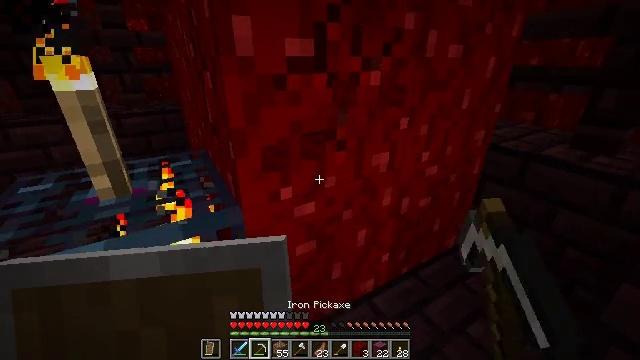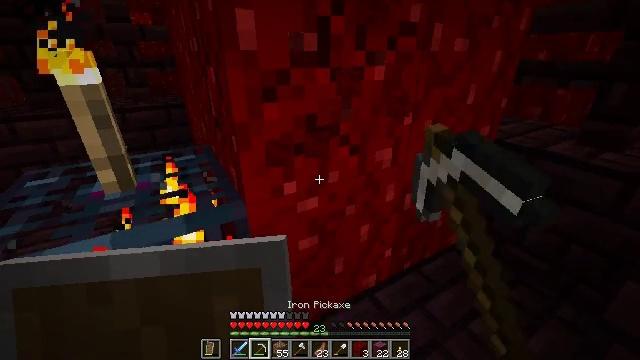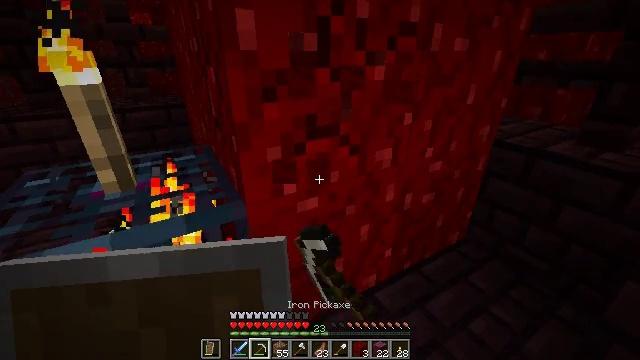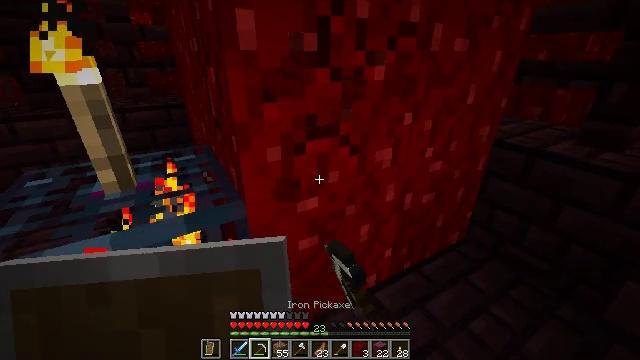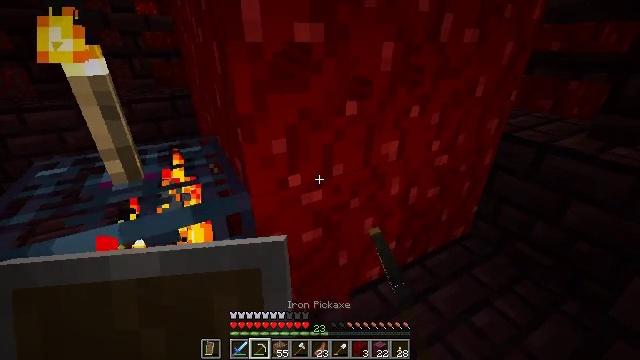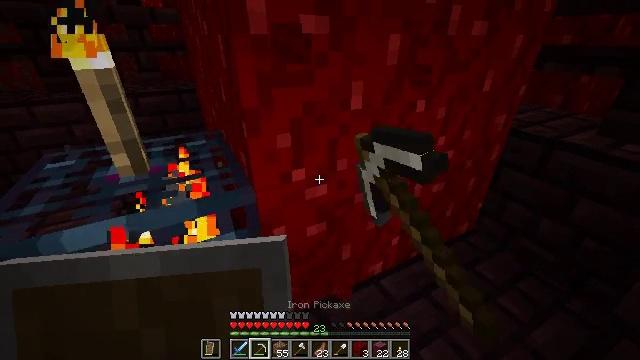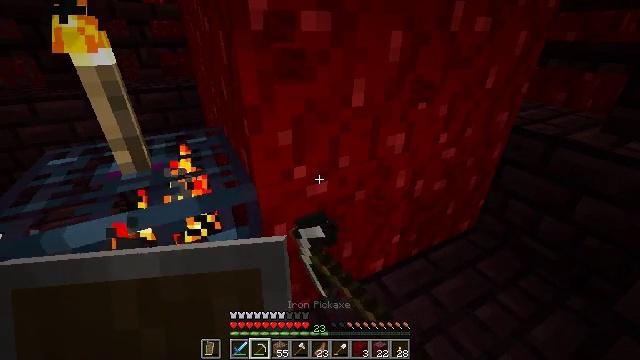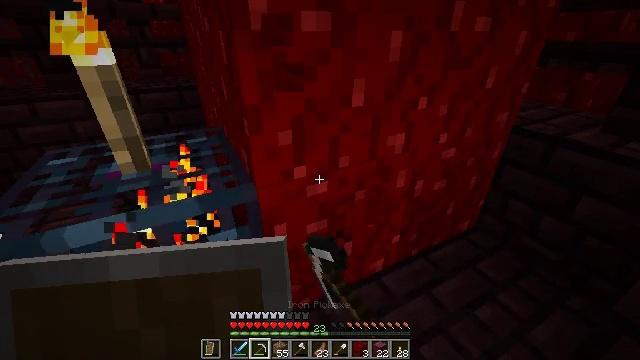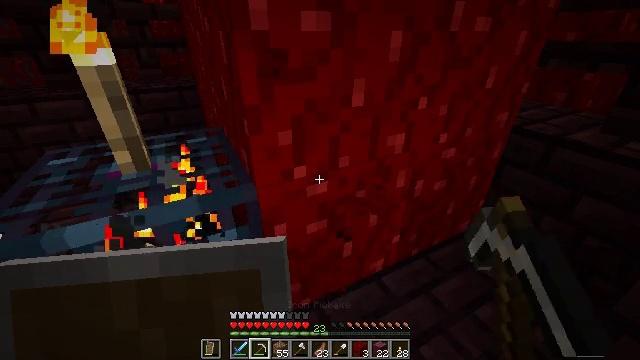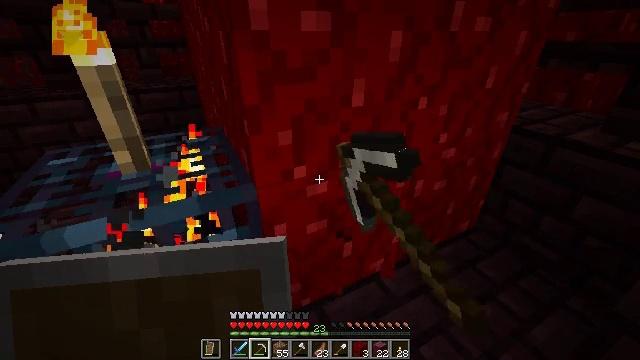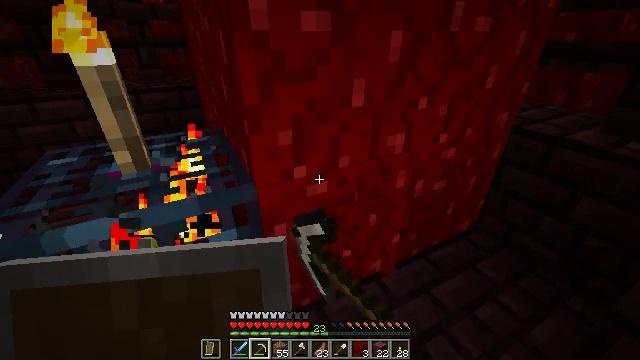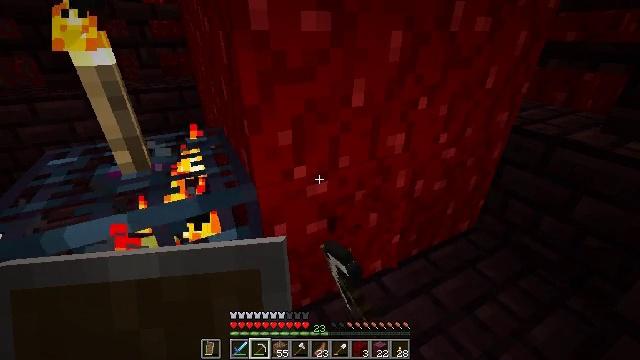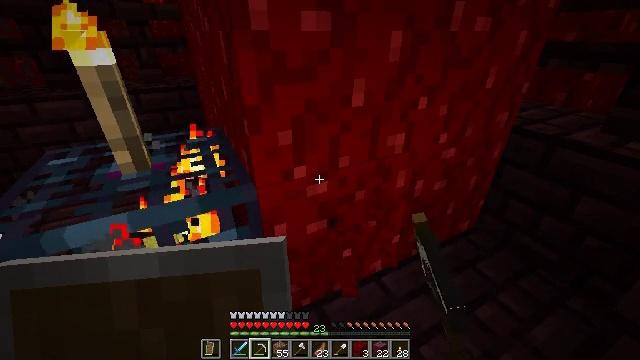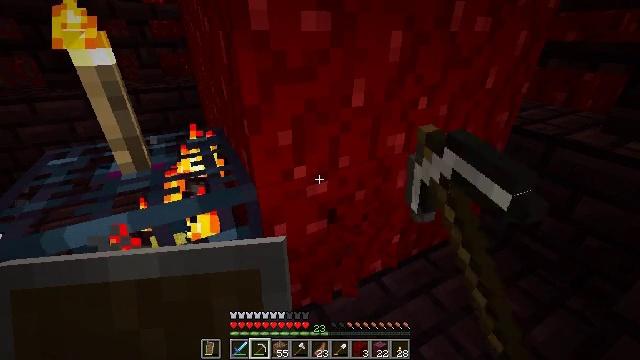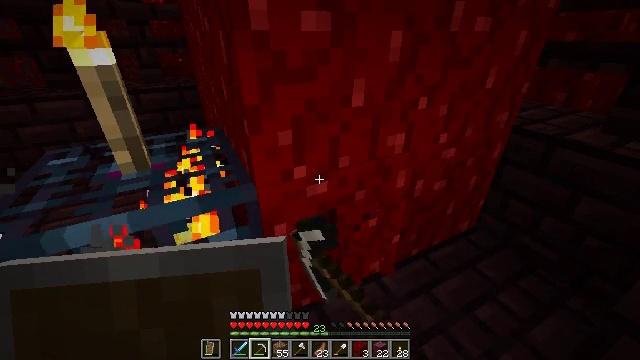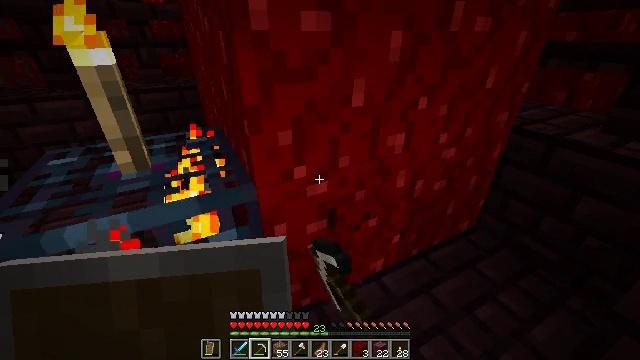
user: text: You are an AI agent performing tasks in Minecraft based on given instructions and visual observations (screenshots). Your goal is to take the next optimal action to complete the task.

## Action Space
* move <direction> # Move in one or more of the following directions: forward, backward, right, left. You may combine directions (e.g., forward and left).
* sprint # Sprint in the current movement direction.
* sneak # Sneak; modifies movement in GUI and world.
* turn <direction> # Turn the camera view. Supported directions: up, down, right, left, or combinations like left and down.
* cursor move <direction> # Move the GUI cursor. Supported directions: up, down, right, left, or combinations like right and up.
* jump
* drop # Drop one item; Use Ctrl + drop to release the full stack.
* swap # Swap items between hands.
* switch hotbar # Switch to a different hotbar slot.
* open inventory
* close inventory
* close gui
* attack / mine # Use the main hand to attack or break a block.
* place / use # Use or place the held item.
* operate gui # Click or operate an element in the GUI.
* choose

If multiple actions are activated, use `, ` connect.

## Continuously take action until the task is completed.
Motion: motion action
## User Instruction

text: Mine the nether wart block in the Nether.
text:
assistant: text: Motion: turn down, attack / mine
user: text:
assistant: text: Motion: attack / mine
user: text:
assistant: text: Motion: attack / mine
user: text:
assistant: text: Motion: turn left and down, attack / mine
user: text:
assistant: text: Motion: turn left and down, attack / mine
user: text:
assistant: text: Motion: attack / mine
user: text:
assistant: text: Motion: attack / mine
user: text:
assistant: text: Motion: attack / mine
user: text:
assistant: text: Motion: attack / mine
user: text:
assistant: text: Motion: attack / mine
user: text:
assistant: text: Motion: attack / mine
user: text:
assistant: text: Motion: attack / mine
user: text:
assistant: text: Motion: attack / mine
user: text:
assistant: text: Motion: attack / mine
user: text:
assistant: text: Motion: attack / mine
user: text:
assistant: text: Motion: attack / mine
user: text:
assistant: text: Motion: attack / mine
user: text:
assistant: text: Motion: attack / mine
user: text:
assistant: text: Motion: attack / mine
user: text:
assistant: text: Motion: attack / mine
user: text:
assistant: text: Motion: attack / mine
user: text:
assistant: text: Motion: attack / mine
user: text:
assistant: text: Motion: attack / mine
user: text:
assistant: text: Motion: attack / mine
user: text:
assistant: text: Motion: attack / mine
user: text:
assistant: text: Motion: attack / mine
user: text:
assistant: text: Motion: attack / mine
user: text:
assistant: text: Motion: attack / mine
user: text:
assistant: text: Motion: attack / mine
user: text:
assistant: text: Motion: attack / mine